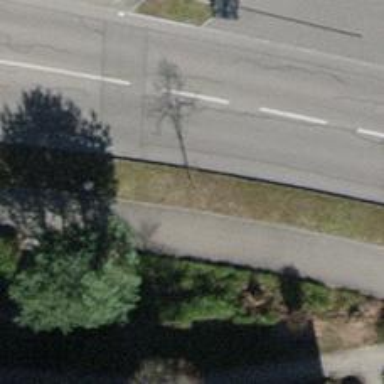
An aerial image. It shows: Urban tree adds touch of nature to the surroundings.